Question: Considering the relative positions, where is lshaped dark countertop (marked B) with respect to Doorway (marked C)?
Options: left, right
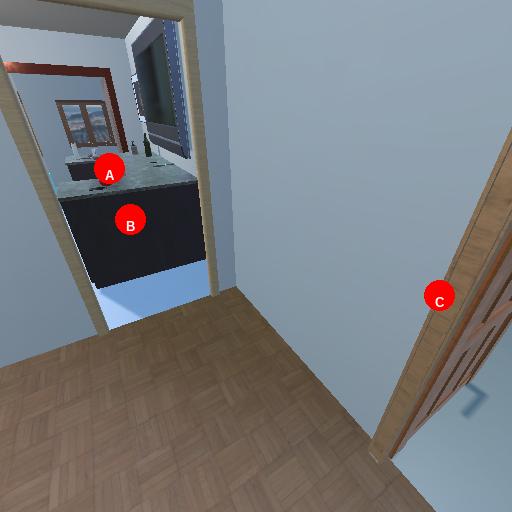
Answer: left